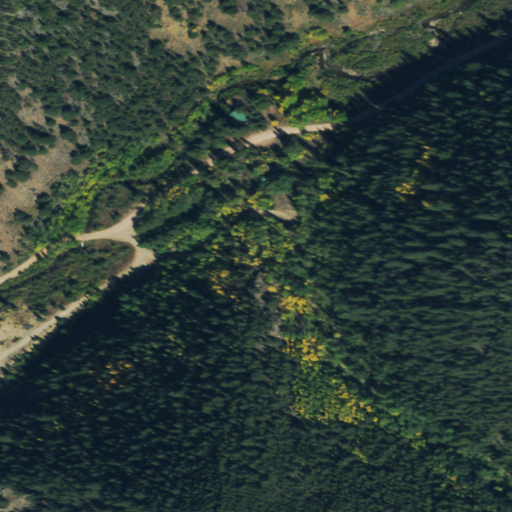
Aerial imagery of valley in Colorado named Jones Gulch containing evergreen forest, woody wetlands, deciduous forest, shrub, grassland, mixed forest, high intensity development, and open development